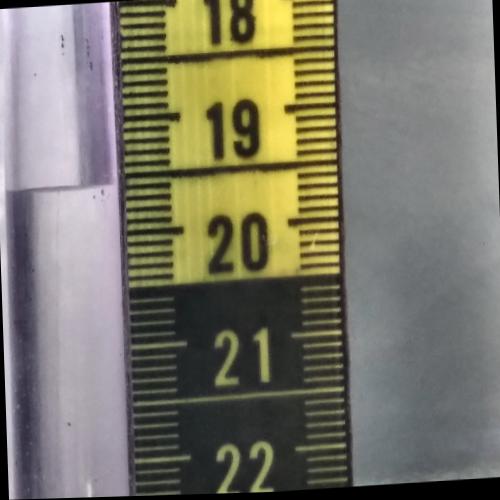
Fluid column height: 19.6 cm